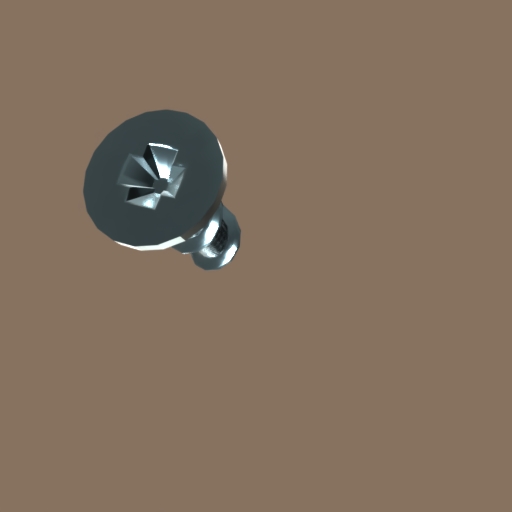
Label: screw